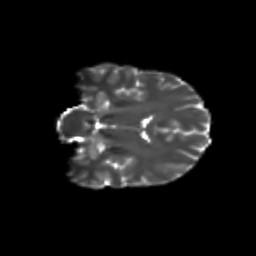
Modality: T2w
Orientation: coronal
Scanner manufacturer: siemens
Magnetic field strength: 3 T
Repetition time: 9.2 s
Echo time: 0.084 s